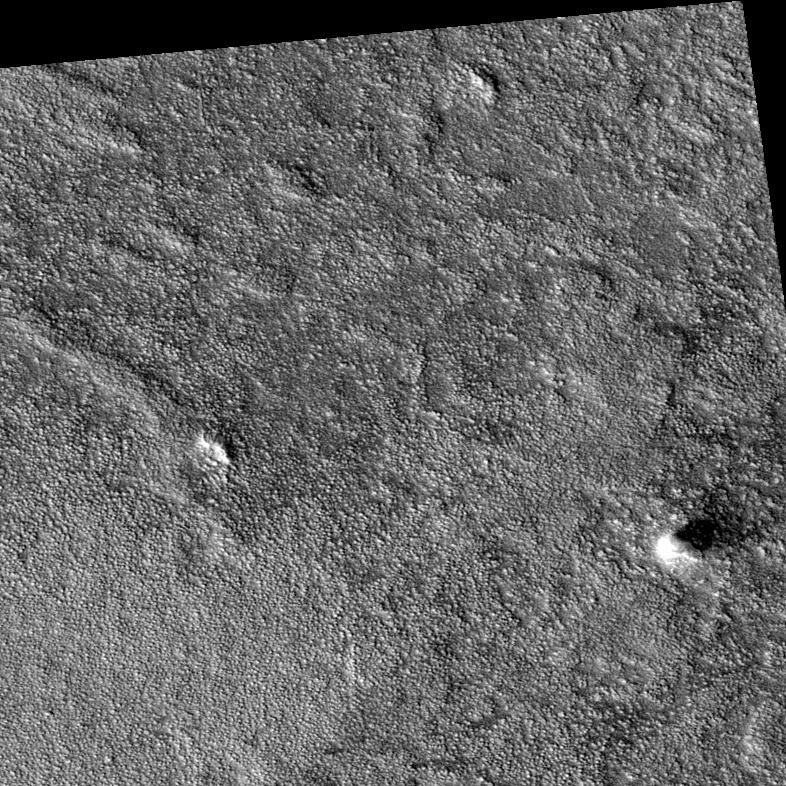
Label: dustdevil